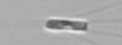
Label: Chaetoceros_subtilis